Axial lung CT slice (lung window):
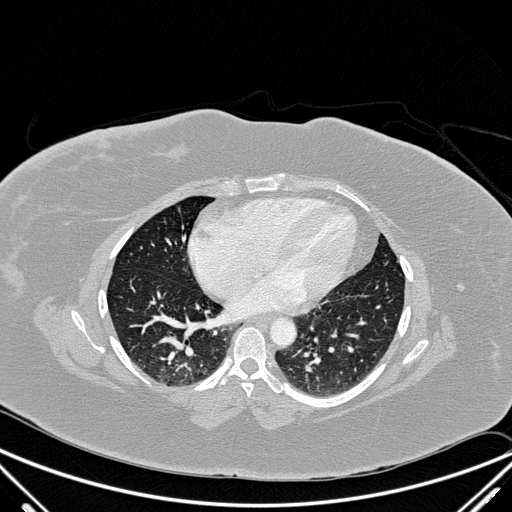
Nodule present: no